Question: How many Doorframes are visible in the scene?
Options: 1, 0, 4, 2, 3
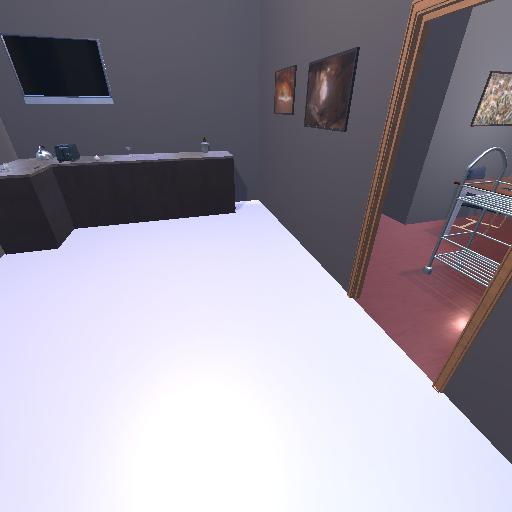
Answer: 1